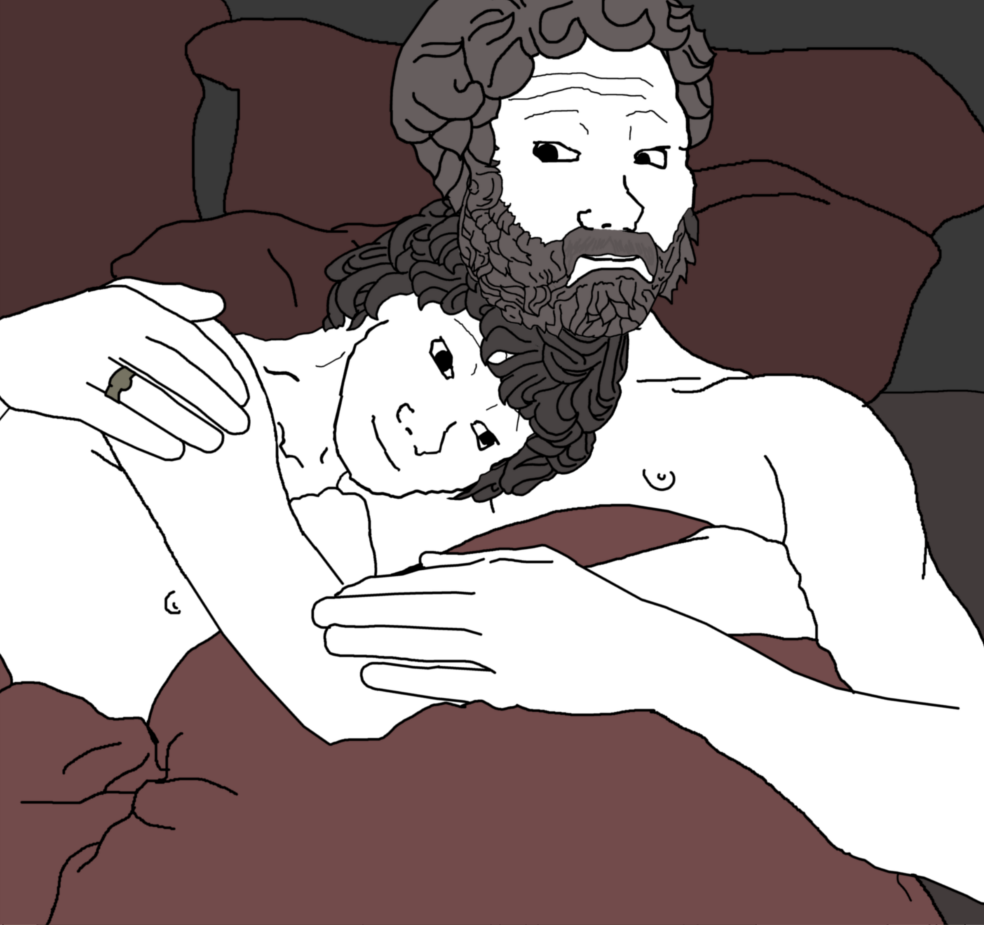
Label: 5_Wojak_with_Background